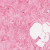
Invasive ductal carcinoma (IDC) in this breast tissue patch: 0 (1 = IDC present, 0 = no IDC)